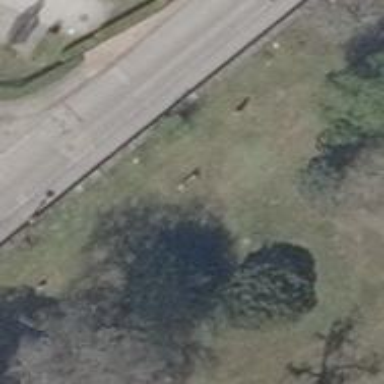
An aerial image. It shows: View of cemetery with graves.